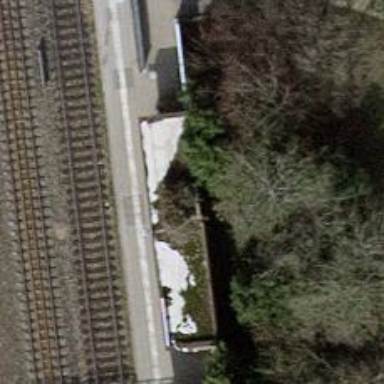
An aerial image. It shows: Halt on the railway.